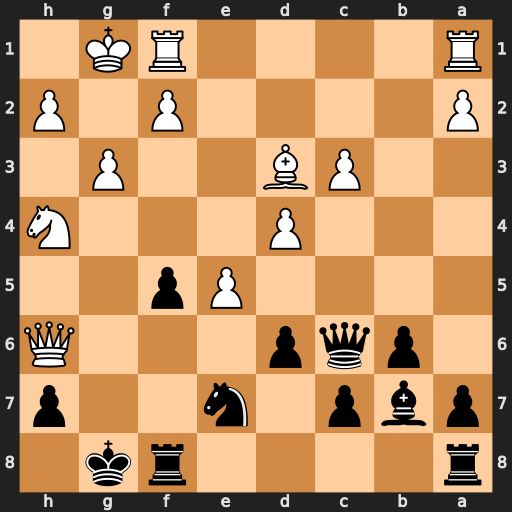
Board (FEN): r4rk1/pbp1n2p/1pqp3Q/4Pp2/3P3N/2PB2P1/P4P1P/R4RK1
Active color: b
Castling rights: -
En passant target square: -
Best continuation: Qh1#